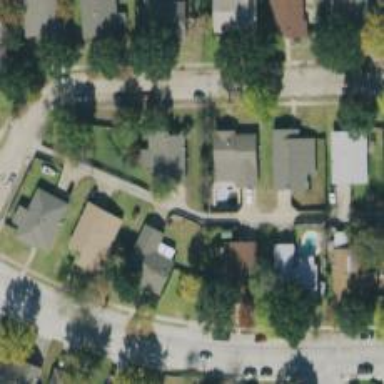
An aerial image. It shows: Alley classified as service road.